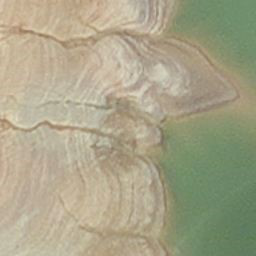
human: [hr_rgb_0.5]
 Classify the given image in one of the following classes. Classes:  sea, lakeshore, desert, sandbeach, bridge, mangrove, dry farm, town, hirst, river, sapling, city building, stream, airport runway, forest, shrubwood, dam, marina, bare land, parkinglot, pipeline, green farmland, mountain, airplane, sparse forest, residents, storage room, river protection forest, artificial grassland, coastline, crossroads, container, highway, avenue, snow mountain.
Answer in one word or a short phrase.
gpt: hirst